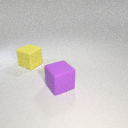
large purple rubber cube to the right of large yellow rubber cube